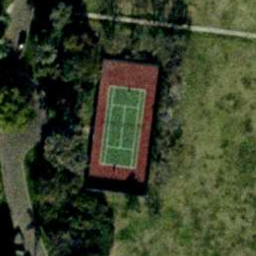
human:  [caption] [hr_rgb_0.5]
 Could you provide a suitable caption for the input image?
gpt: There is a tennis court surrounded by lots of plants .

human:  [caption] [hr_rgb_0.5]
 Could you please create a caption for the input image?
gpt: A tennis court is surrounded by many plants .

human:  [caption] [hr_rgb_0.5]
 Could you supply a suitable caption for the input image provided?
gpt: A tennis court with many plants surrounded .

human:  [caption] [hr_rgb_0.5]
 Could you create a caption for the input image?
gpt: This is a tennis court surrounded by many plants .

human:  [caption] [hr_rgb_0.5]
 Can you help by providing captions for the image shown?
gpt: There is a tennis court surrounded by lots of plants .